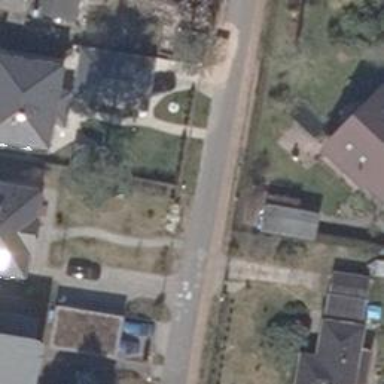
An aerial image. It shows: Residential road with asphalt surface and sidewalks.